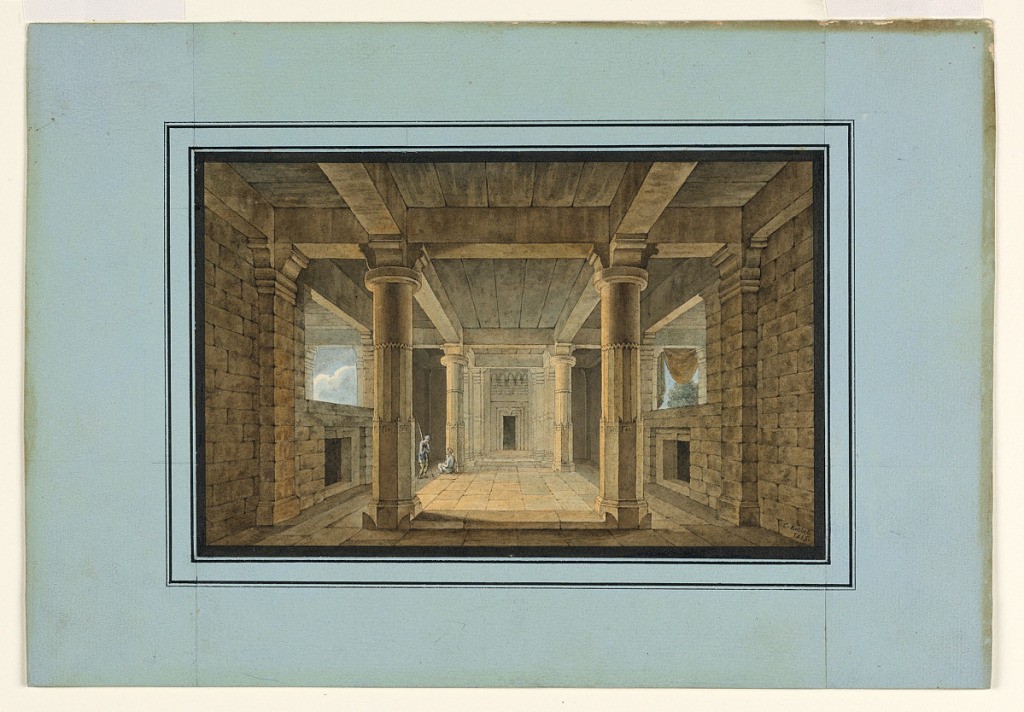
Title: Stage Design, Entrance to an Oriental Temple
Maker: Karl Josef Koebel, German, active Italy, 1796 - 1850
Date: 1815
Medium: Pen and black ink, brush and watercolor, ruled border in pen and black ink on white wove paper laid down on blue paper mounted on cardboard
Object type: Drawing
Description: Horizontal rectangle. Interior of open-air temple hall with two male figures on left side. Sky, trees, and curtain visible through openings at either side.